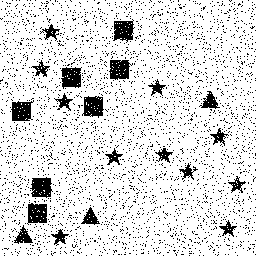
Squares: 7
Triangles: 3
Stars: 11
Total shapes: 21